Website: lowes
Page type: billing-address
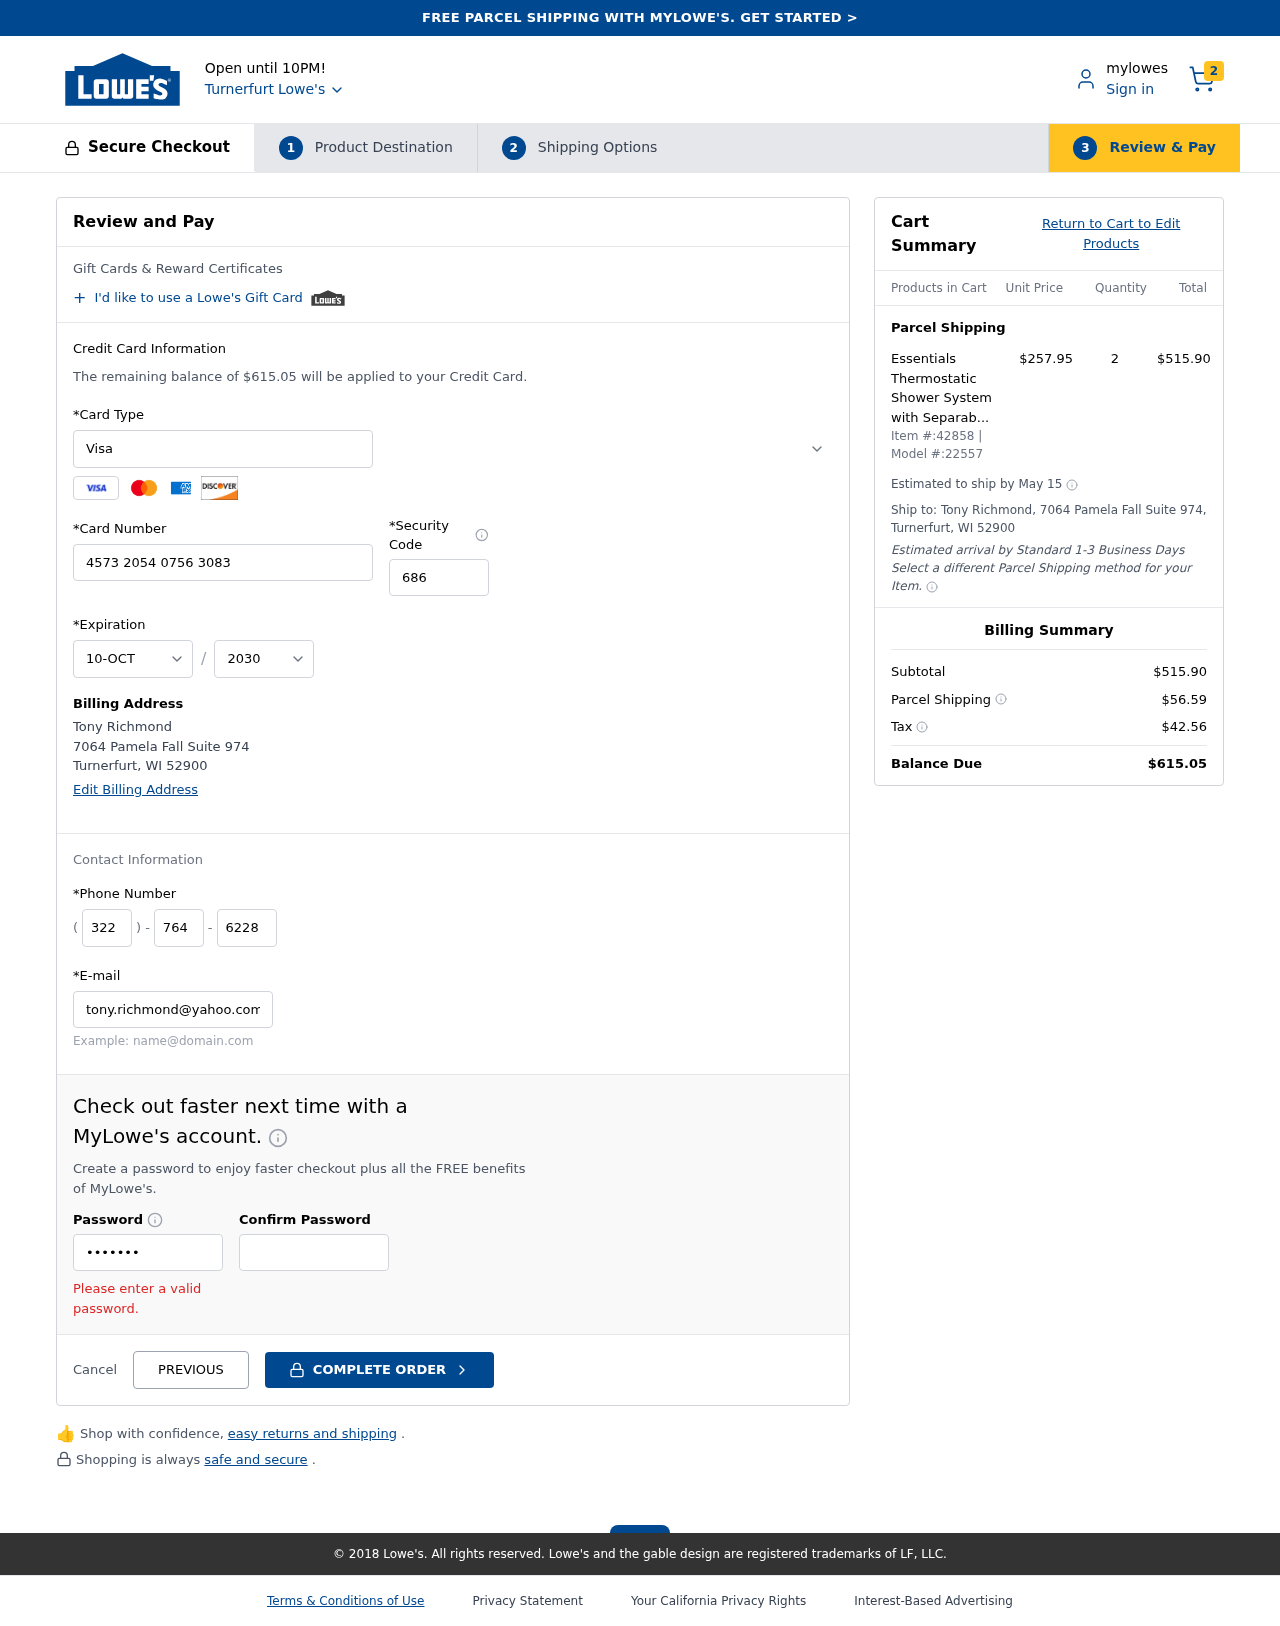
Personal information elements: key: PII_CARD_CVV
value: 686
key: PII_CARD_EXPIRY_MONTH
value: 10
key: PII_CARD_EXPIRY_YEAR
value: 30
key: PII_CARD_NUMBER
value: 4573 2054 0756 3083
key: PII_CARD_TYPE
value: Visa
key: PII_CITY
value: Turnerfurt
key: PII_CITY_STATE_ZIP
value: Turnerfurt, WI 52900
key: PII_EMAIL
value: tony.richmond@yahoo.com
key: PII_FULLNAME
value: Tony Richmond
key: PII_PHONE_AREA
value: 322
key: PII_PHONE_PREFIX
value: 764
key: PII_PHONE_SUFFIX
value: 6228
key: PII_STREET
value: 7064 Pamela Fall Suite 974
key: PII_FULLNAME2
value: Tony Richmond
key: PII_STATE_ABBR
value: WI
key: PII_POSTCODE
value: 52900
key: PII_POSTCODE_FULL
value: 52900
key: PII_CITY_STATE
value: Turnerfurt, WI
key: PII_POSTCODE_NUMERIC
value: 52900
Product elements: key: PRODUCT1_NAME
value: Essentials Thermostatic Shower System with Separable Shower Head - Mixer Shower Set - Shower Column
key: PRODUCT1_PRICE
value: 257.95
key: PRODUCT1_QUANTITY
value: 2
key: PRODUCT_ITEM_NUMBER
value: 42858
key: PRODUCT_MODEL_NUMBER
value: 22557
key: PRODUCT1_LINE_TOTAL
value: $515.90
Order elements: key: ORDER_NUM_ITEMS
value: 2
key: ORDER_TOTAL
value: $615.05
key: ORDER_SHIPPING_DATE
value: May 15
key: ORDER_SUBTOTAL
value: $515.90
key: ORDER_SHIPPING_COST
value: $56.59
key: ORDER_TAX
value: $42.56